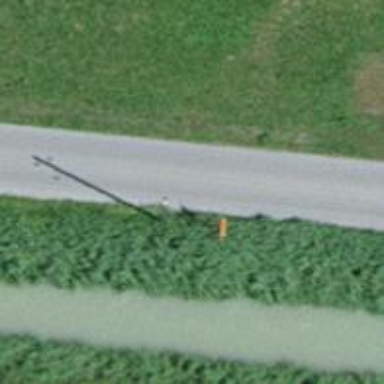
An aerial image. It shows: Pole supporting roof covering pipeline marker.